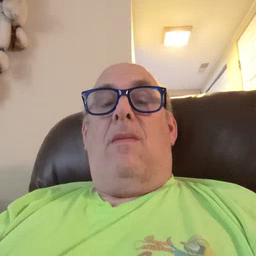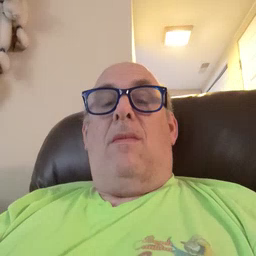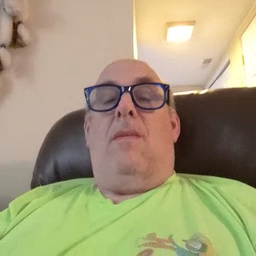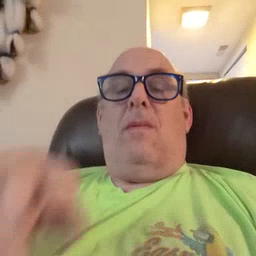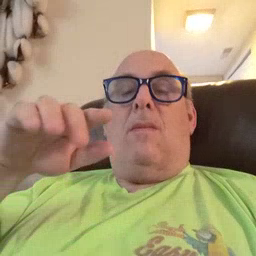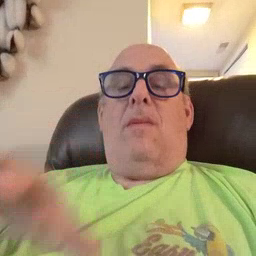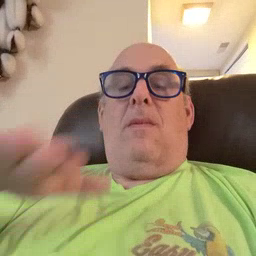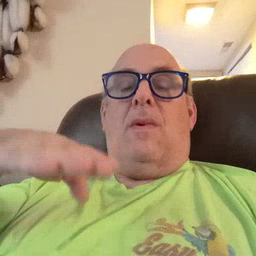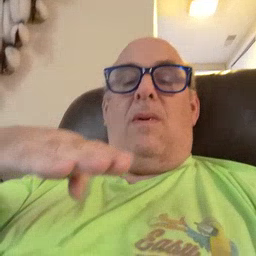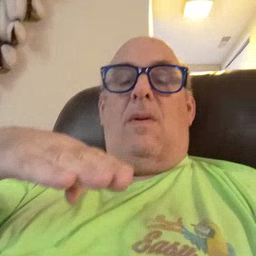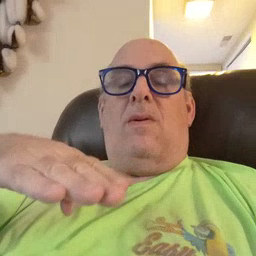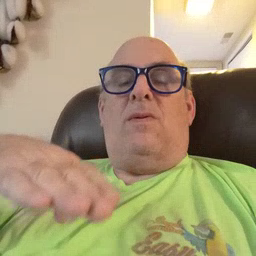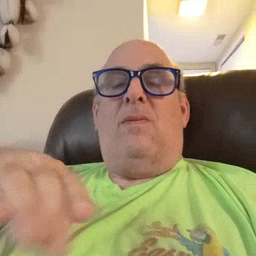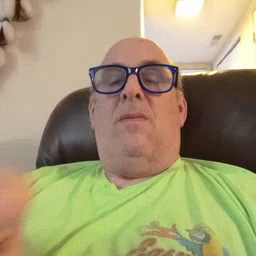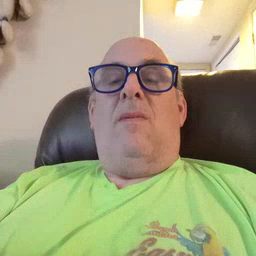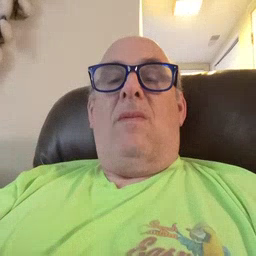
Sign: child